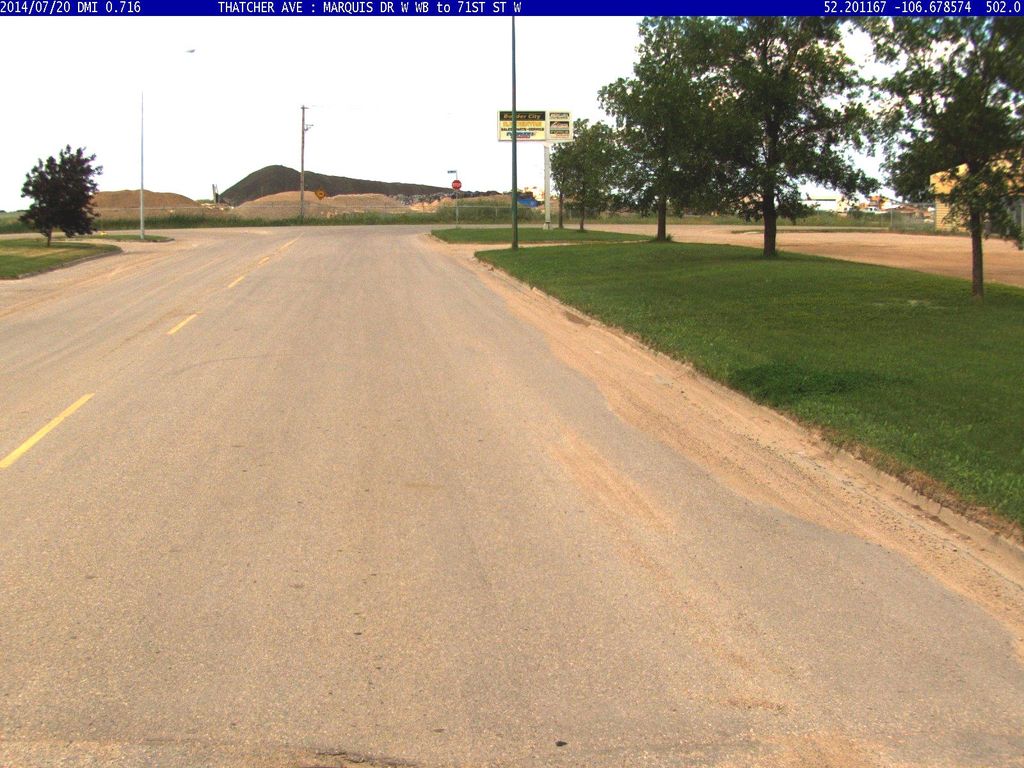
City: saskatoon